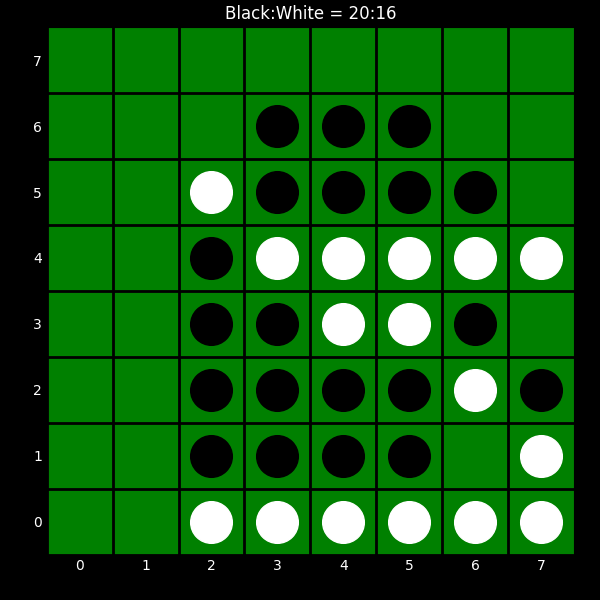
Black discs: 20
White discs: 16